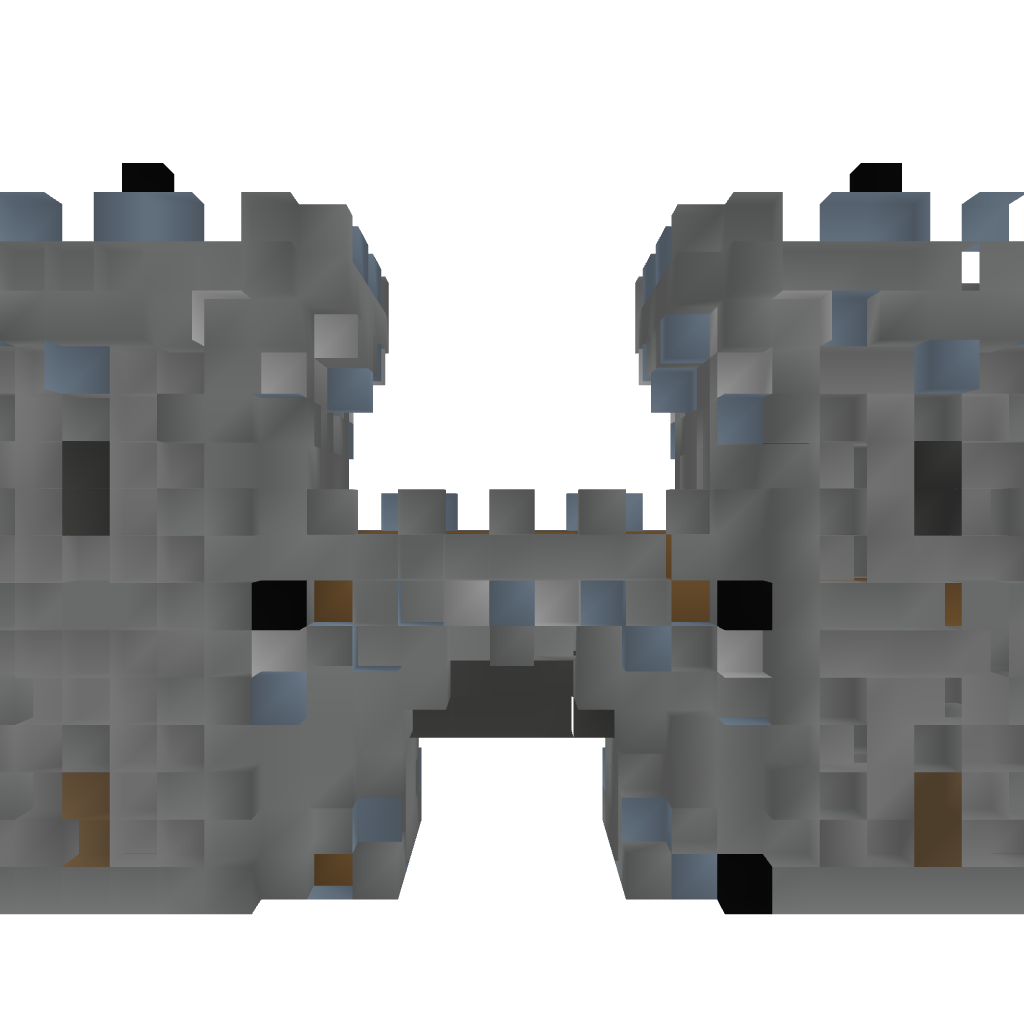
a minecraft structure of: Gatehouse 1